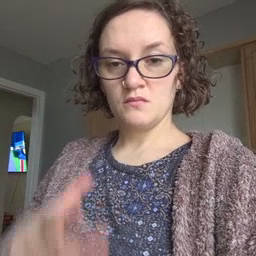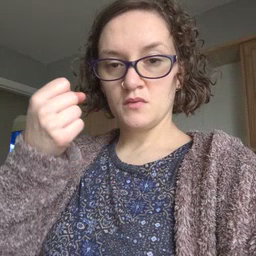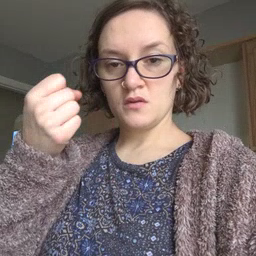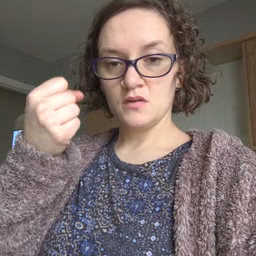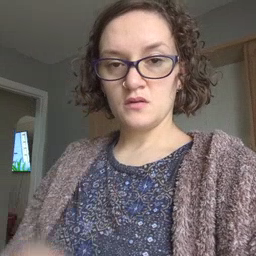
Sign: milk